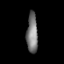
Tissue: prostate
Cell type: T cells
Senescence score: 0.3534
Nuclear area (px): 432
Mean DAPI intensity: 121.611